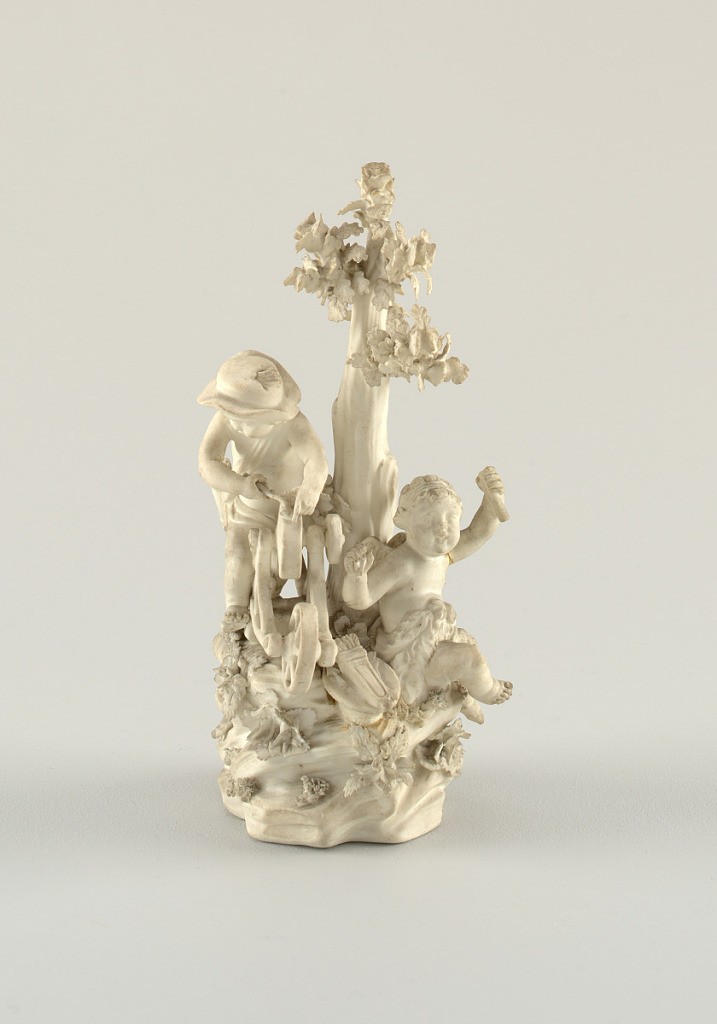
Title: Figural Group of Cupids Representing Air, from a Group Called "The Elements" (One of a Pair)
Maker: Derby Porcelain Factory, English, established 1756
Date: ca. 1790–1795
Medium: biscuit
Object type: figure
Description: Two cherubs under a tree on a mound of ricks with clinging vegetation. Standing cherub at left sharpening an Arrowpoint on a grindstone. Seated cherub holds a torch in an upraised hand.